Aerial crown-view tile of a tropical tree (Barro Colorado Island, Panama), acquired 20240813:
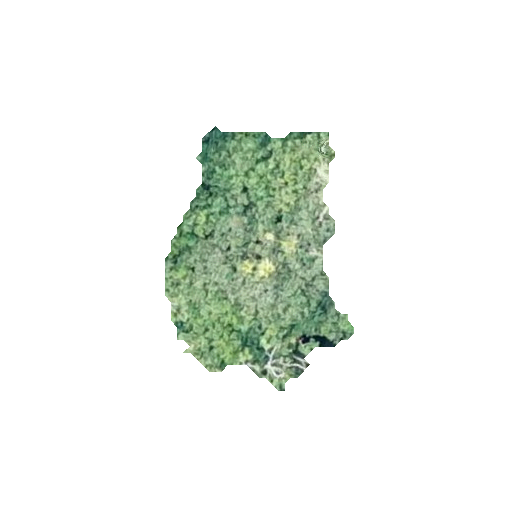
Species: Trichilia tuberculata
GBIF accepted scientific name: Trichilia tuberculata
Crown area: 52.025 m²